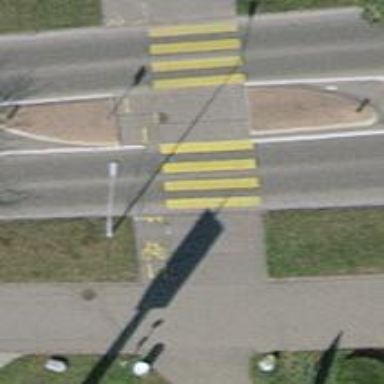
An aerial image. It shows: Uncontrolled crossing with zebra marking and island.